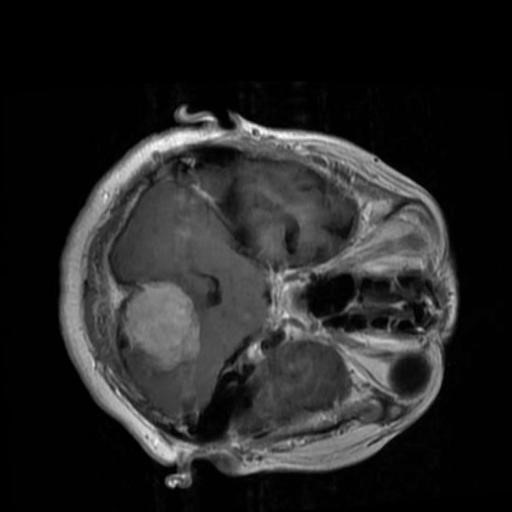
Label: brain_menin